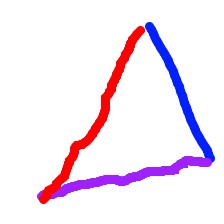
Shape: triangle